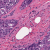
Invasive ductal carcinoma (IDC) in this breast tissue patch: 0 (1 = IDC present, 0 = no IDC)